Question: I'm trying to set these divs to align like this:

but they end up either overlapping eachother (.title takes full width of container) or underneath eachother. Ideas?
'''
.wrapper{
display: table;
float: left;
width: 1000px;
height: 200px;
}
.pic{
float: left;
width: 100%;
height: 20%;
}
.title{
width: 100%;
height: 20%;
}
.content{
width: 100%;
height: 20%;
}
.footer{
width: 100%;
height: 20%;
}
'''
HTML:
'''
<div class="wrapper">
<div class="pic"><img src="..."></div>
<div class="title"><p>title</p></div>
<div class="content"><p>lorem ipsum</p></div>
<div class="footer"></div>
</div>
'''
JS FIDDLE: <URL>
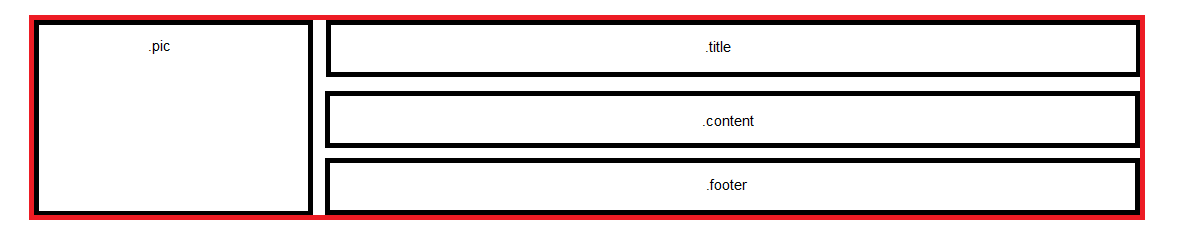
Answer: ### As per the Best Practice:
Put Pic in one Box and the other three Boxes on right in one Box and use "'float:left' or '**display:inline-block**'for those.
Here is the code for the same:
### HTML
'''
<div class="wrapper">
<div class="leftBox">
<div class="pic">pic</div>
</div>
<div class="rightBox">
<div class="title">title</div>
<div class="content">content</div>
<div class="footer">footer</div>
</div>
</div>
'''
### CSS
'''
div {
border:1px solid #000;
}
.wrapper {
display: block; /*Default Property - You Can Remove Also*/
width: 1000px;
height: 200px;
}
.leftBox {
float:left;
width :20%;
height:100%
}
.rightBox {
width :79.5%;
float:left;
height:100%
}
.pic {
width: 100%;
height: 100%;
}
.title {
width: 100%;
height: 20%;
}
.content {
width: 100%;
height: 20%;
}
.footer {
width: 100%;
height: 20%;
}
'''
## Here is the Working Fiddle: http://jsfiddle.net/7xLyc3q1/